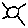
Label: sun